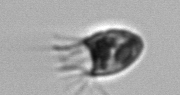
Label: Balanion